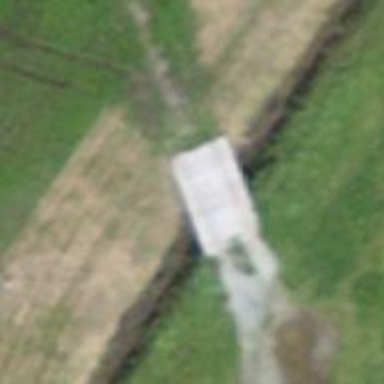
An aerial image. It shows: Track road with bridge. The track has grade 5 surface.